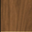
Piece: xx